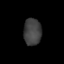
Tissue: lung
Cell type: Others
Senescence score: 0.1876
Nuclear area (px): 467
Mean DAPI intensity: 65.047